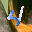
Label: 4